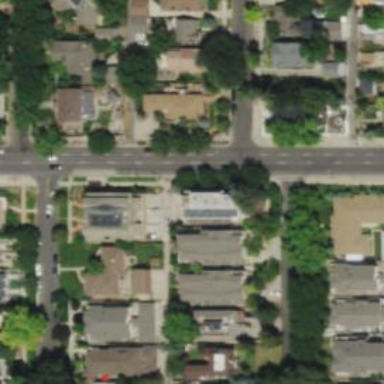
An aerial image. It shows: Alley classified as service road.